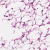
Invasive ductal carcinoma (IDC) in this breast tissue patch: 1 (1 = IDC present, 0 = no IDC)